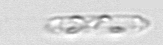
Label: Cerataulina_pelagica